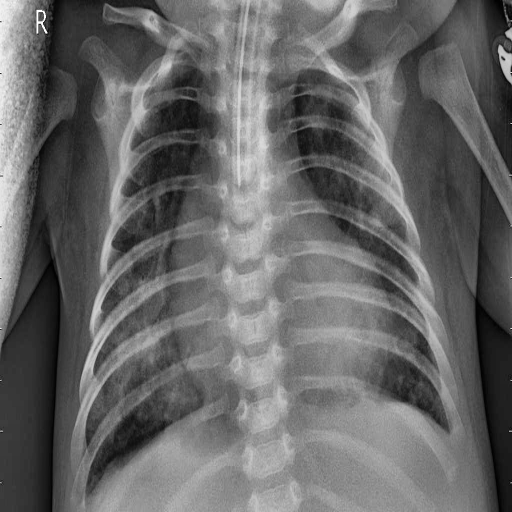
Finding: PNEUMONIA